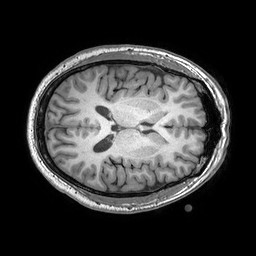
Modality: T1w
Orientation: axial
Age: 34
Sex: male
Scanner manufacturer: philips
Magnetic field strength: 3 T